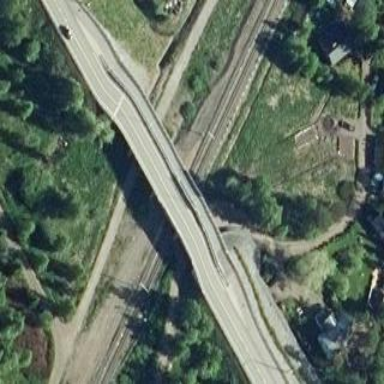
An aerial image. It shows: Man-made bridge.